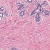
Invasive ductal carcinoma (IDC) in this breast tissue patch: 0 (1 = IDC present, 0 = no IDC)